Question: CSS files seem to load properly.
JS files also seem to load, but all of them is inactive, with no error message on the consol.
my files are:
'''
<head>
<link rel="stylesheet" href="/static/libs/font-awesome4/css/font-awesome.min.css">
<link rel="stylesheet" type="text/css" href="/static/libs/bootstrap/dist/css/bootstrap.min.css">
<link rel="stylesheet" type="text/css" href="/static/css/style.css">
<script src="https://ajax.googleapis.com/ajax/libs/jquery/2.1.3/jquery.min.js"></script>
<script type="text/javascript" src="/static/js/script.js"></script>
<link rel="stylesheet" href="/_debug_toolbar/static/css/toolbar.css?0.7082793798424954" type="text/css">
</head>
'''
The only file that site-specific is script.js. Script.js is the short code below:
'''
$.fn.countdown = function (callback, duration, message) {
message = message || "";
var container = $(this[0]).html(duration + message);
var countdown = setInterval(function () {
if (--duration) {
container.html(duration + message);
} else {
clearInterval(countdown);
callback.call(container);
}
}, 1000);
};
// Use p.countdown as container, pass redirect, duration, and optional message
$(".countdown").countdown(submit_on_time, 30, "s remaining");
// Function to be called after 5 seconds
function submit_on_time () {
$('#interview-form').submit();
}
'''

I am having hard time finding the source of this problem.
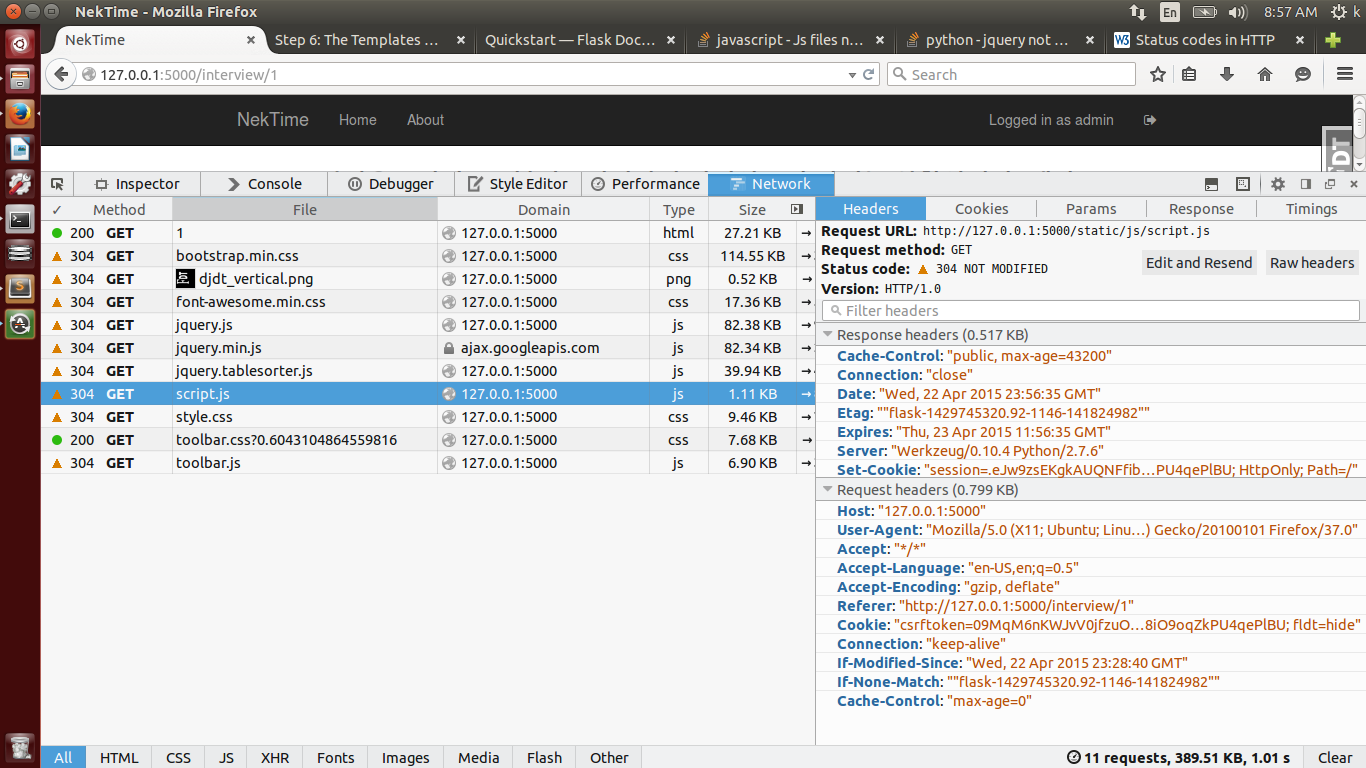
Answer: Your script is in the '<head>' section, before any of the elements are available, so '$(".countdown")' returns an empty object.
You need to add '$(document).ready()' or place the scripts at the bottom, right before '</body>' (or at least below the elements you're trying to access).
'''
$.fn.countdown = function (callback, duration, message) {
message = message || "";
var container = $(this[0]).html(duration + message);
var countdown = setInterval(function () {
if (--duration) {
container.html(duration + message);
} else {
clearInterval(countdown);
callback.call(container);
}
}, 1000);
};
// Function to be called after 5 seconds
function submit_on_time () {
$('#interview-form').submit();
}
// Use p.countdown as container, pass redirect, duration, and optional message
$(document).ready(function() {
$(".countdown").countdown(submit_on_time, 30, "s remaining");
});
'''